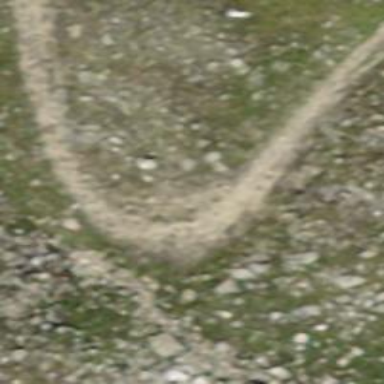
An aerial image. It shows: Path with excellent trail visibility.